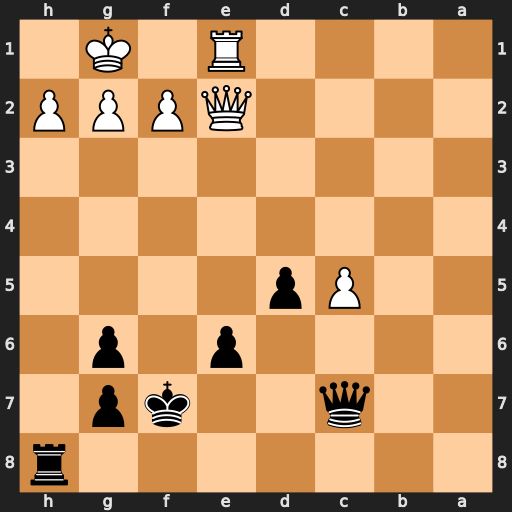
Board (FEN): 7r/2q2kp1/4p1p1/2Pp4/8/8/4QPPP/4R1K1
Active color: b
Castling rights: -
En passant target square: -
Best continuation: Qxh2+ Kf1 Qh1#